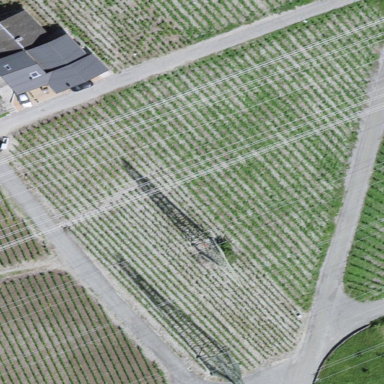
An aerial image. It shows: Vineyard where grapes are grown.